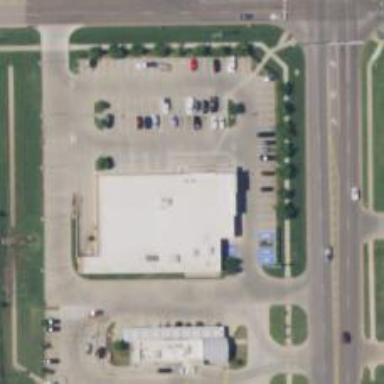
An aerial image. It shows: Supermarket.